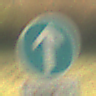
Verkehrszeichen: VorgeschriebeneFahrtrichtungGeradeaus
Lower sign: SonstigeFahrzeugePersonengruppenFrei3
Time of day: MorningAfternoon
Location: Outdoor (Nature)
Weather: PartlyCloudy
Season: NotSpecified
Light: Natural